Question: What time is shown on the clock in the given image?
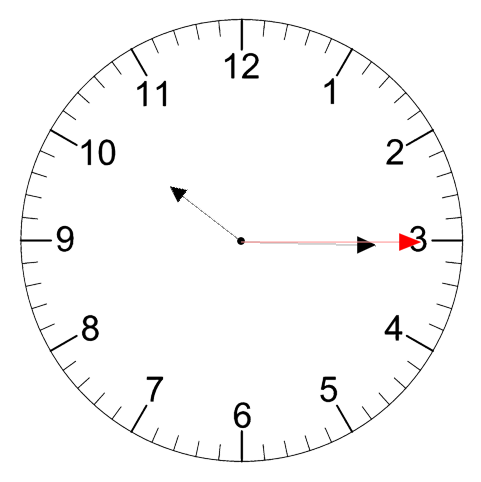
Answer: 10:15:15